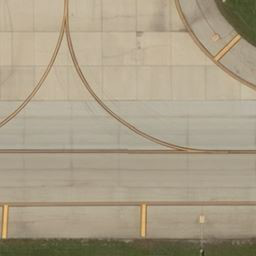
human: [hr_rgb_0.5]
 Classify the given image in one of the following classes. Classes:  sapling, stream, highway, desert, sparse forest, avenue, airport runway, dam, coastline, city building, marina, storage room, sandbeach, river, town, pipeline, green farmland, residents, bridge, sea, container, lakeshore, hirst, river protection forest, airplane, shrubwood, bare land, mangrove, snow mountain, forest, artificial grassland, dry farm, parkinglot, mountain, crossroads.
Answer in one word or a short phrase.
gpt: airport runway